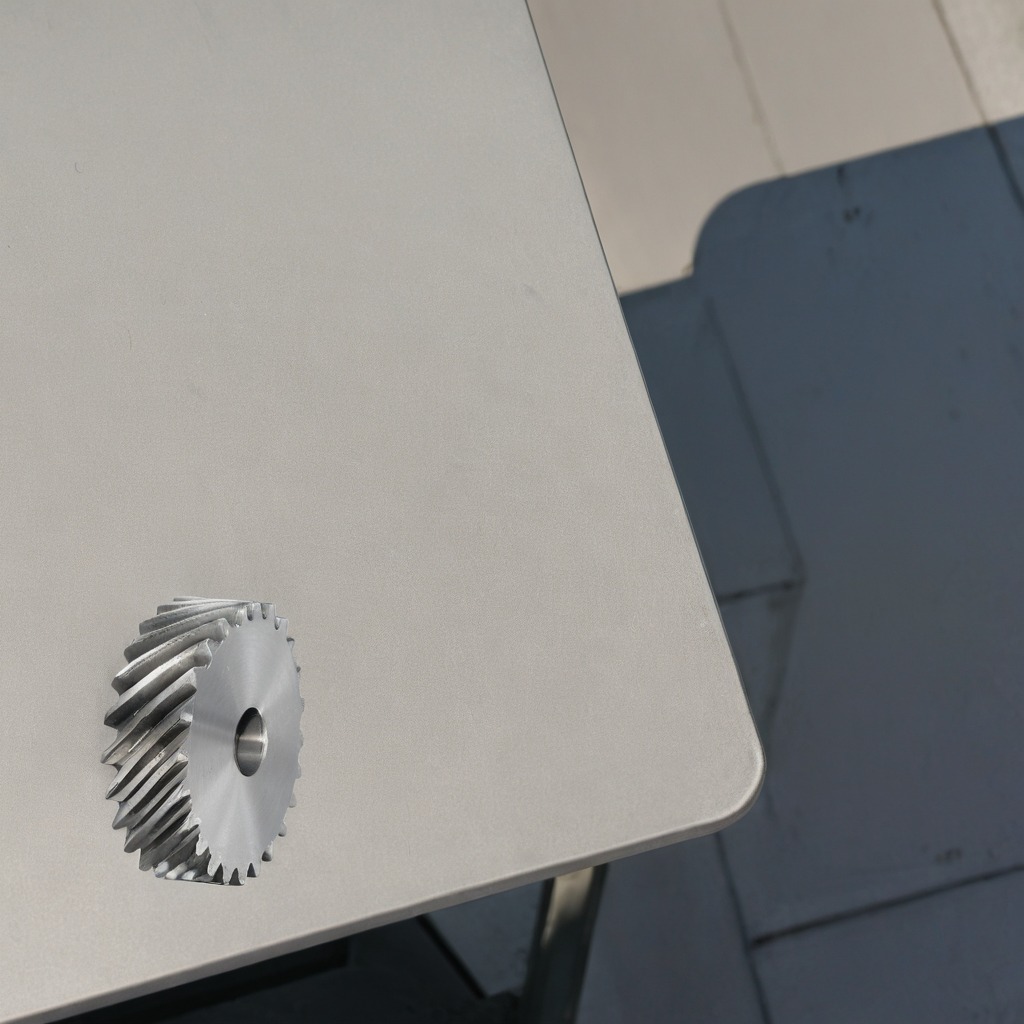
A steel gear with teeth is lying on the clean utility table in a temporary outdoor tool station.